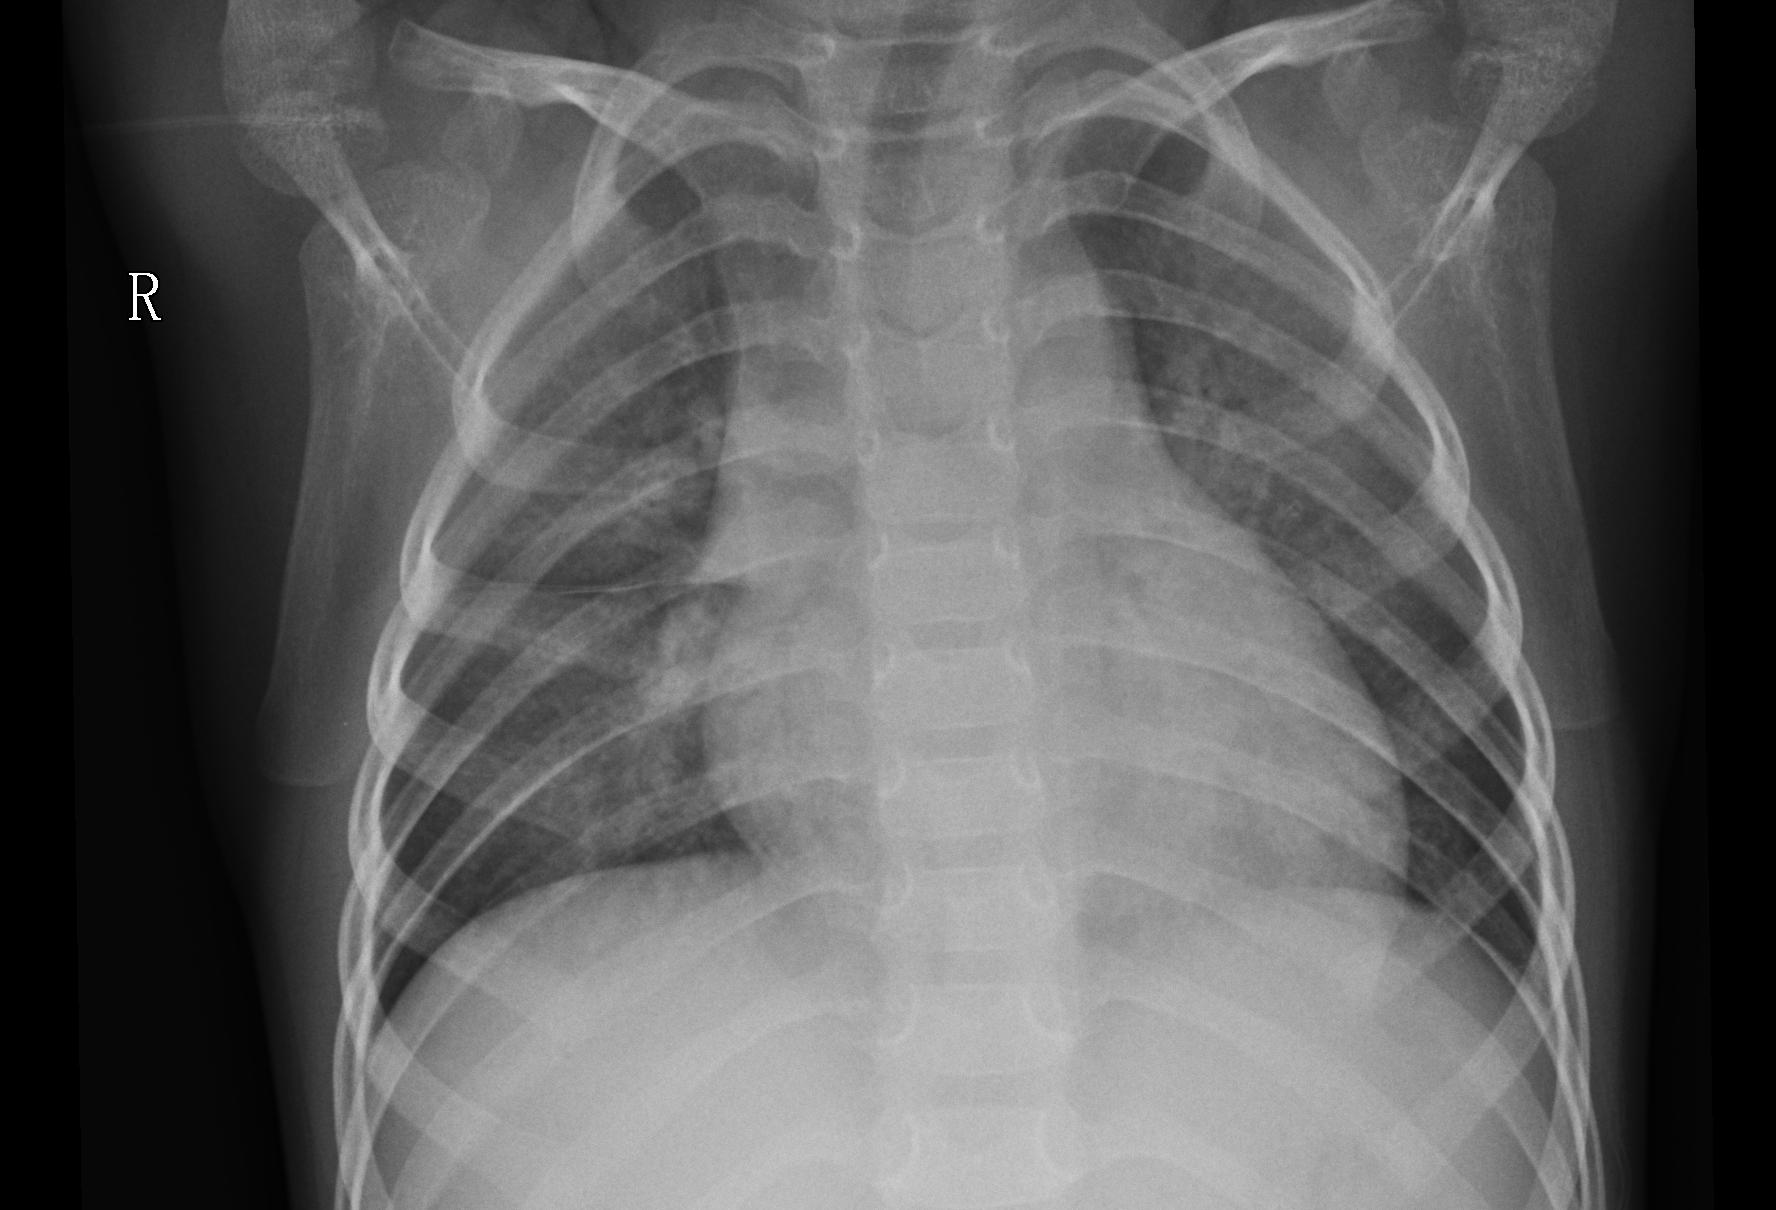
Diagnosis: PNEUMONIA